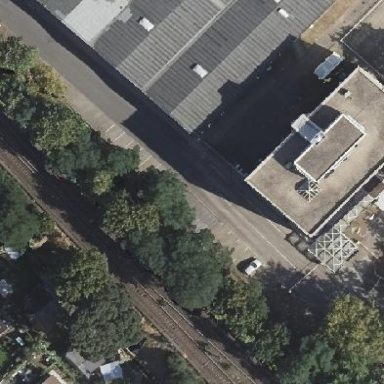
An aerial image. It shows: Office building with flat roof.